Field crop: maize
Growth stage: 2
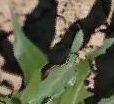
Species: maize